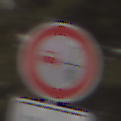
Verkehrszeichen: VerbotUeberholenEinspurigeFahrzeuge
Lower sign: ZeitangabenOhneBeschraenkungAufWochentage1
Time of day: MorningAfternoon
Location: Outdoor (Special)
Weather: Clear
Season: Winter
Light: Natural